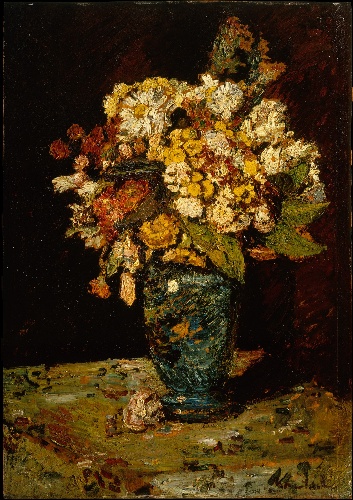
Title: Flowers in a Blue Vase
Artist: Adolphe Monticelli
Artist bio: French, Marseilles 1824–1886 Marseilles
Date: 1879–1883
Object type: Painting
Classification: Paintings
Medium: Oil on wood
Dimensions: Overall, with added strip at right, 26 1/2 x 19 1/4 in. (67.3 x 48.9 cm)
Department: European Paintings
Credit line: Gift of Mr. and Mrs. Werner E. Josten, 1956
Accession year: 1956
Repository: Metropolitan Museum of Art, New York, NY
Tags: Flowers|Vases|Still Life